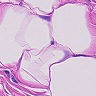
Metastatic tissue present: no